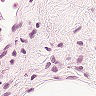
Metastatic tissue present: no